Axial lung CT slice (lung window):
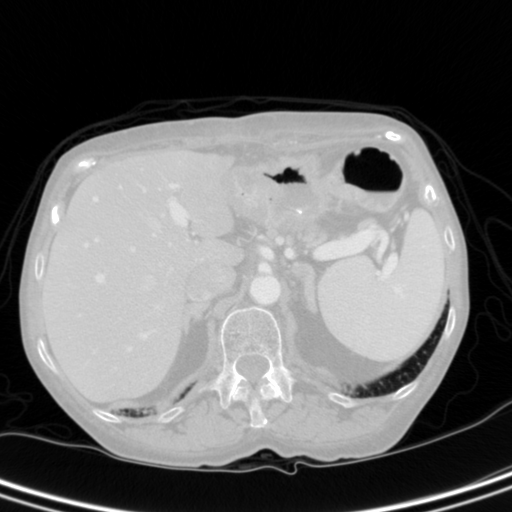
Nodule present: no